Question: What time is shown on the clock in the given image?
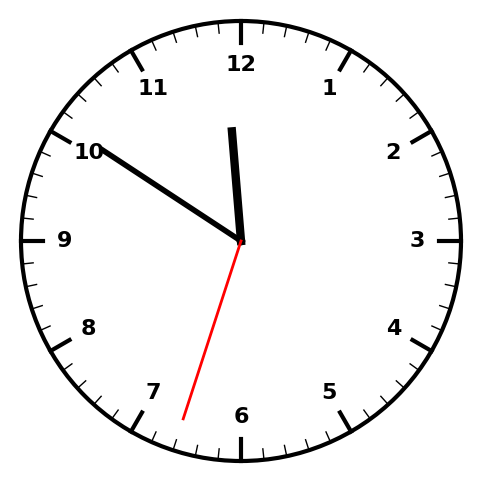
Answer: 11:50:33